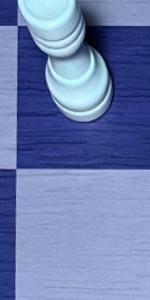
Label: Empty